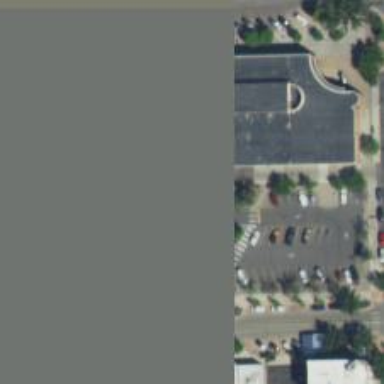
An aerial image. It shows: Parking space.